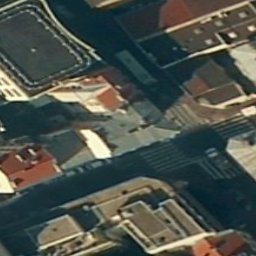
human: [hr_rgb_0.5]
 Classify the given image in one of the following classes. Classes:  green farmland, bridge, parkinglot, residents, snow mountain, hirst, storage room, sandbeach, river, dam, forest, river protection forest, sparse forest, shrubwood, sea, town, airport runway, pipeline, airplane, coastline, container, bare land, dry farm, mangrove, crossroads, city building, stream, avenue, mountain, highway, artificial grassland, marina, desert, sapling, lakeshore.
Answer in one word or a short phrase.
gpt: city building